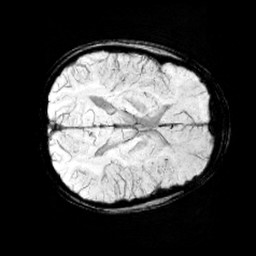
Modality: minIP
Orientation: axial
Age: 12
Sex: male
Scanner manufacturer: siemens
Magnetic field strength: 3 T
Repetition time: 0.027 s
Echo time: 0.02 s